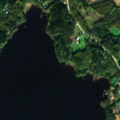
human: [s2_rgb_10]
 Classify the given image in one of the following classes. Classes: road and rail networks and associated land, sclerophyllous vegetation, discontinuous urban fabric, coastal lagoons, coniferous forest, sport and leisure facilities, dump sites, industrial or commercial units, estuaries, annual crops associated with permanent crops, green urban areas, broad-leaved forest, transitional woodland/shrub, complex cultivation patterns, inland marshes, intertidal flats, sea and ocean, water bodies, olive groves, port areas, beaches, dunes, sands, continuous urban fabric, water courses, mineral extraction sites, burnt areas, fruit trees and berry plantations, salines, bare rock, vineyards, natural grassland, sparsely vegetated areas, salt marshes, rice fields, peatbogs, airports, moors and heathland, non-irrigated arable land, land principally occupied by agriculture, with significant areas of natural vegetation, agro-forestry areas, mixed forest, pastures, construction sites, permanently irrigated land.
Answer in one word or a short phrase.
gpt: discontinuous urban fabric, non-irrigated arable land, land principally occupied by agriculture, with significant areas of natural vegetation, mixed forest, water bodies